Field crop: tomato
Growth stage: 1
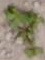
Species: portulaca